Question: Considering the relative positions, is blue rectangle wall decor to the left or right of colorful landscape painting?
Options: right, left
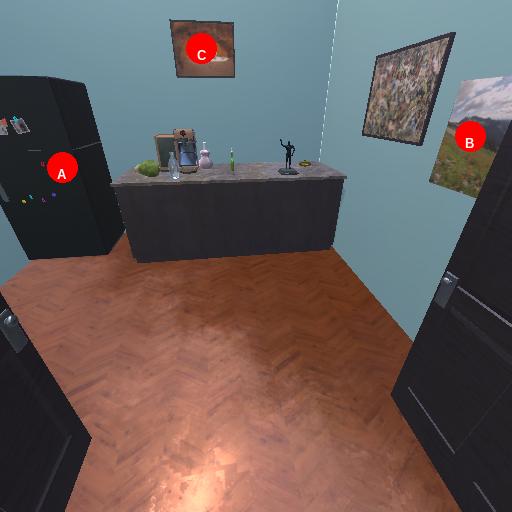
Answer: right